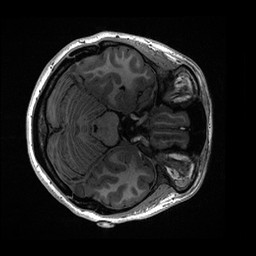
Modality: T1w
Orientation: axial
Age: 19
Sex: female
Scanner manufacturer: ge
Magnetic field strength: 3 T
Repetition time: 0.006952 s
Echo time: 0.00292 s